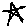
Label: star